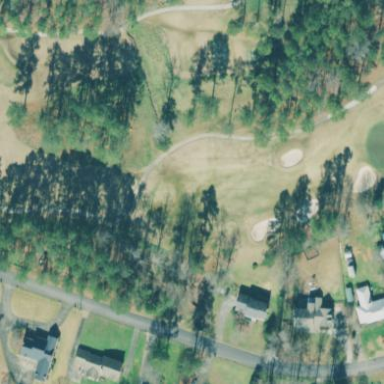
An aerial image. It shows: Rough area in golf course.